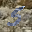
Label: 5